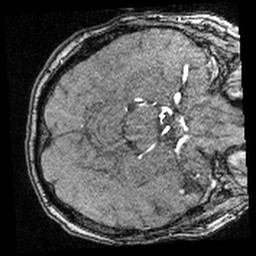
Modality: angio
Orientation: axial
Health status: ill
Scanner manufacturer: siemens
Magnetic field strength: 3 T
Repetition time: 0.022 s
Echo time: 0.00386 s